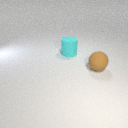
large brown rubber sphere in front of large cyan rubber cylinder